Question: I have been using 'fill_between' to fill between the two red lines as seen in the image. I've been using <URL>.
However, in my case, I have two x values for one y value. I have nearly got it but do not understand what is going wrong here:
'''
ax = plt.subplot(111)
plt.ylim(0.1, 1.2)
plt.xlim(0.03, 5.0)
ax.fill_between(inner_edge, outer_edge, mass, facecolor='b')
plt.loglog(inner_edge, mass, 'r-')
plt.loglog(outer_edge, mass, 'r-')
'''
Why is the program filling just part of it. And what's that twisting?

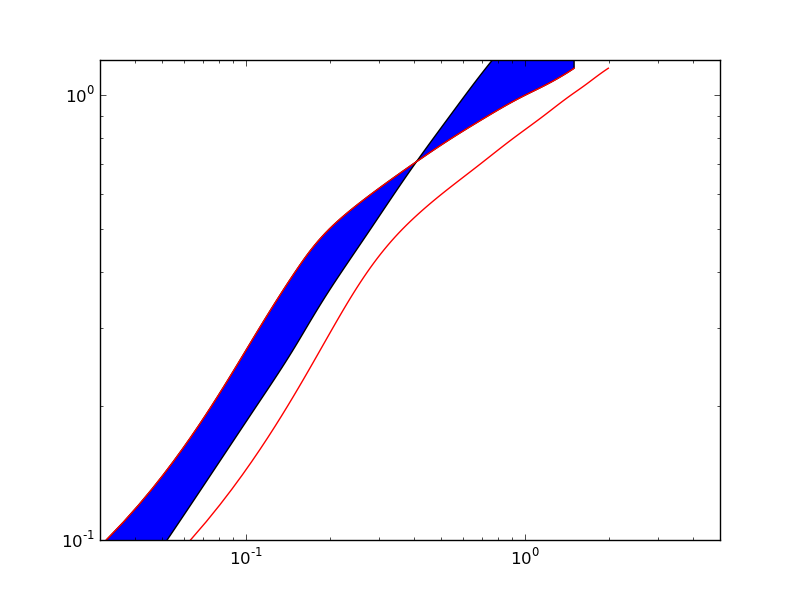
Answer: Use <URL> instead
'''
ax.fill_betweenx(mass, inner_edge, outer_edge, facecolor='b')
'''
Example:
'''
import matplotlib.pyplot as plt
import numpy as np
inner_edge = np.linspace(0.1, 5.0, 10)
outer_edge = inner_edge * 0.3
mass = np.linspace(0.1, 1.2, 10)
ax = plt.subplot(111)
plt.ylim(0.1, 1.2)
plt.xlim(0.03, 5.0)
ax.fill_betweenx(mass, inner_edge, outer_edge, facecolor='b')
plt.loglog(inner_edge, mass, 'r-')
plt.loglog(outer_edge, mass, 'r-')
plt.show()
'''